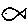
Label: fish